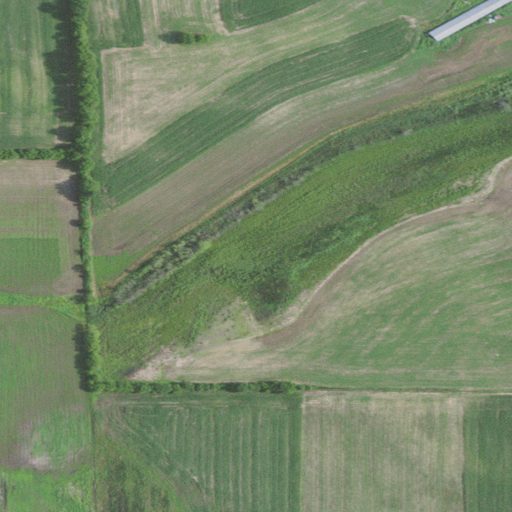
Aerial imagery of valley in Wisconsin named Culpitt Coulee containing cultivated crops, pasture, and medium intensity development